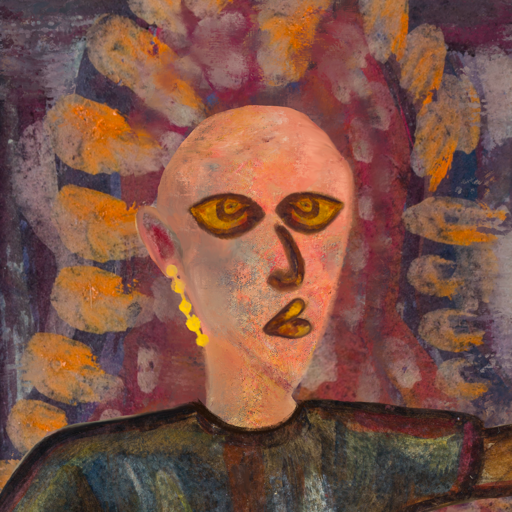
Background: Doll, Head And Neck Side: Irani, Face Side: Comrade, Bust: Mosgoul, Hair Side: Blank, Head Accessory: Blank, Second Necklace: Blank, Necklace: Blank, Baby: Blank